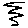
Label: zigzag